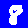
Digit: 8